Question: <URL> show the error "this app has expired". Is there a way to download Scout CC for Windows? Has anyone got it working recently? How?

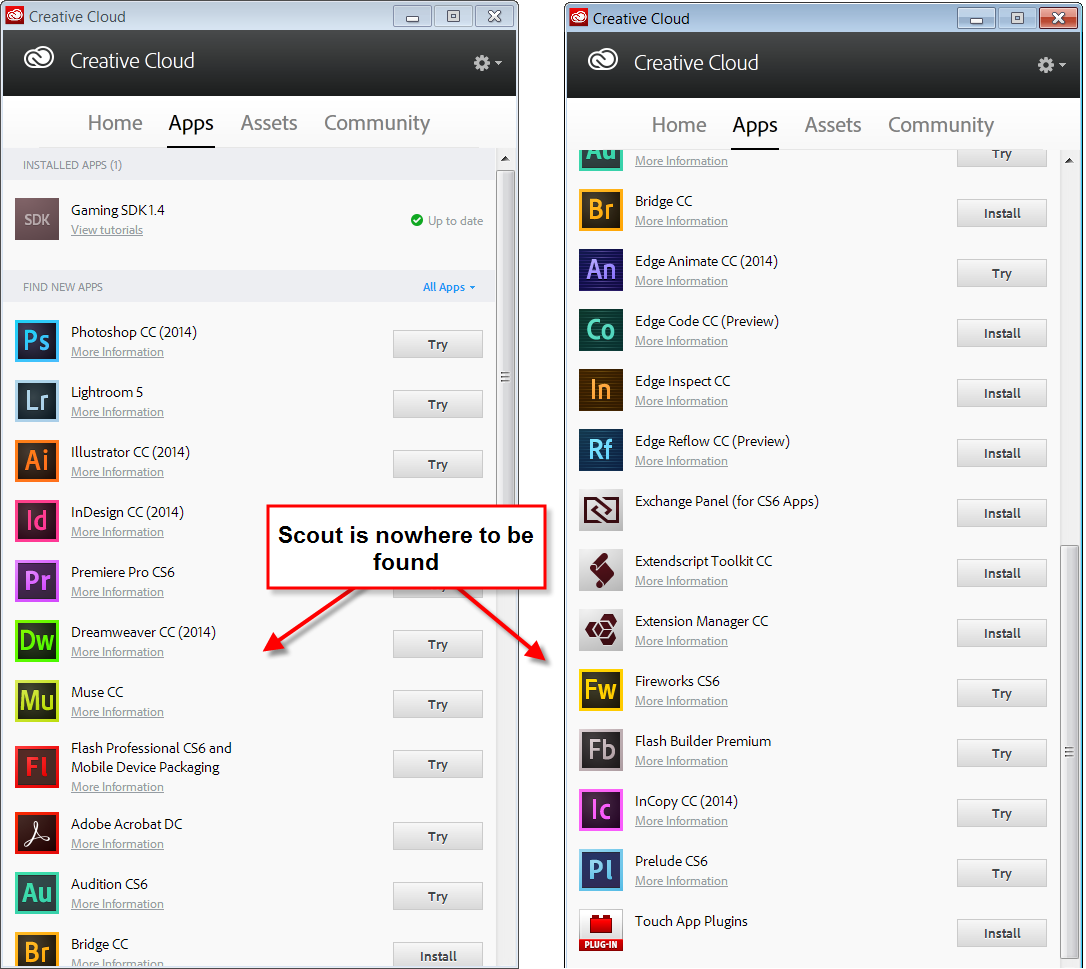
Answer: Scout will not list in Creative Cloud if you are on a 32-bit machine. Switch to a 64-bit machine (Windows or Mac) and then try to download it again.
The system requirements are:
- -
(credits go to <URL>